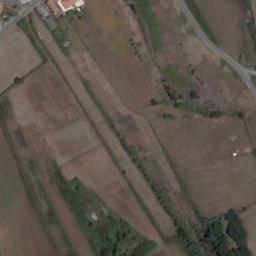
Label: terrace